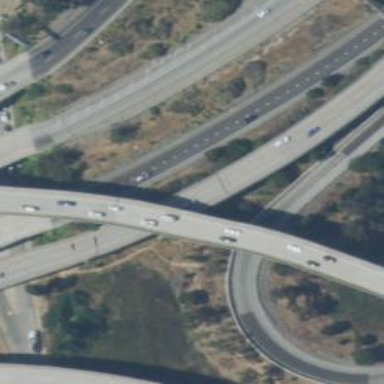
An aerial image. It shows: Bridge over motorway_link.